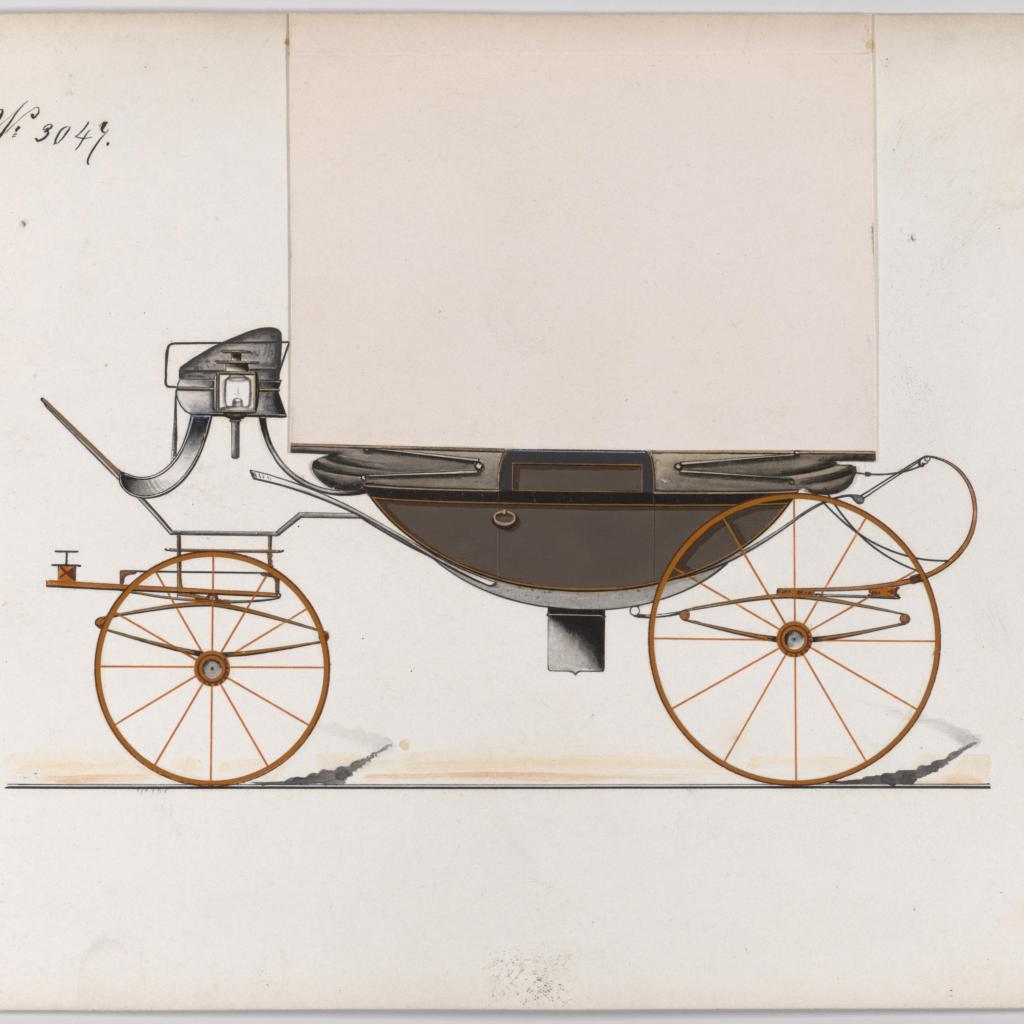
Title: Design for Landau, No. 3047
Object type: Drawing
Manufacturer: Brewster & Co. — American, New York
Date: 1874
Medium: Watercolor and ink
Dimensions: sheet: 6 7/8 x 9 3/8 in. (17.5 x 23.8 cm)
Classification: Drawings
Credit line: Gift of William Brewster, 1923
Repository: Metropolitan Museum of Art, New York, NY